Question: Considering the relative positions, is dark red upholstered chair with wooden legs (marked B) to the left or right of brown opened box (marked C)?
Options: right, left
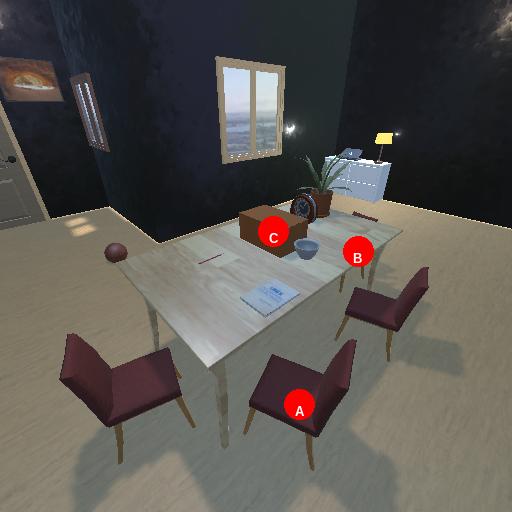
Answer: right